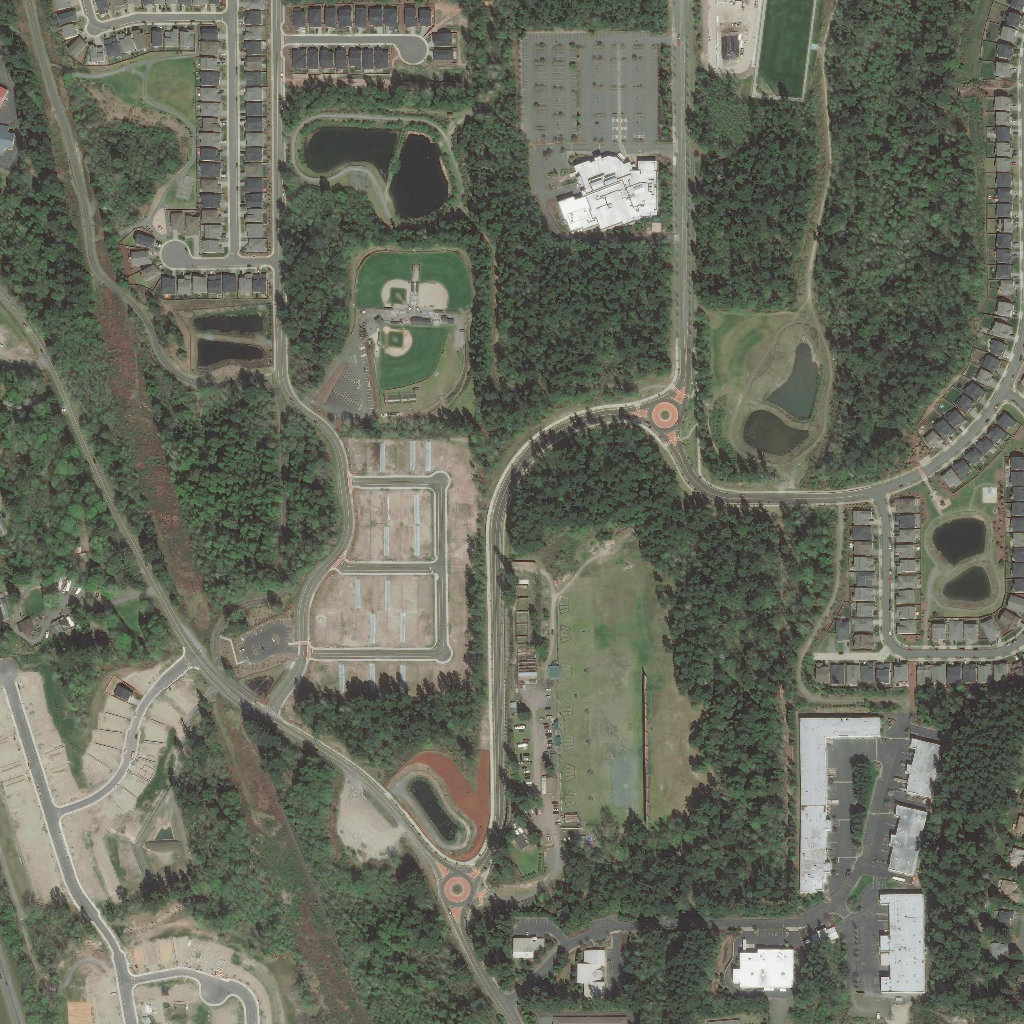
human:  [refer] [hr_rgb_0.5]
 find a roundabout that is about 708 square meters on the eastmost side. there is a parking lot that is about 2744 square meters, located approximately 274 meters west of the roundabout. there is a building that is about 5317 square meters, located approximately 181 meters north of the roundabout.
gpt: <box>[[63, 39, 66, 42, 0]]</box>

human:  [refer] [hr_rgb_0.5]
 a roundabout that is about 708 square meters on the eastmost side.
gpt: <box>[[63, 39, 66, 42, 0]]</box>